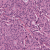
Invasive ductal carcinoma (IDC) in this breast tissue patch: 1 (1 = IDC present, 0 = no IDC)